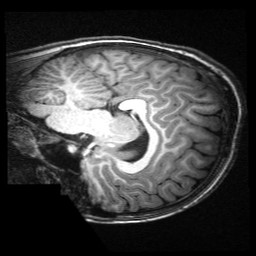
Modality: T1w
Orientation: sagittal
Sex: male